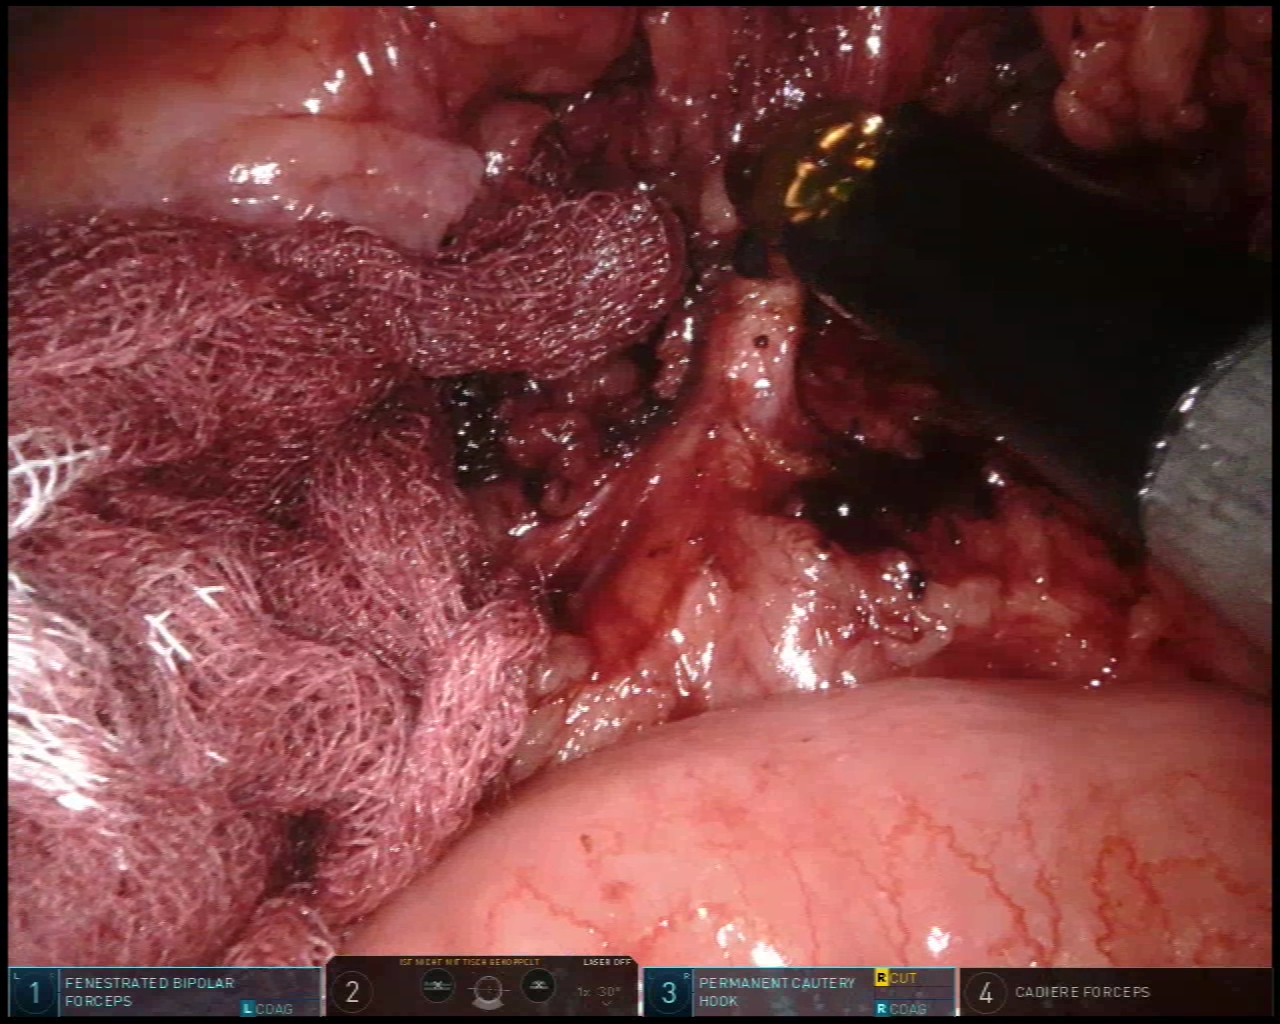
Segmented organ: small_intestine
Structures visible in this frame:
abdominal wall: no
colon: no
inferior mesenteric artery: yes
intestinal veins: no
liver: no
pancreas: no
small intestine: yes
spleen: no
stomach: no
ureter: no
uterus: no
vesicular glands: no